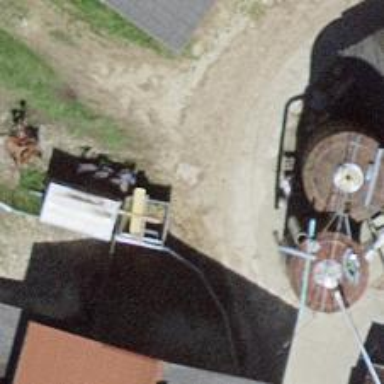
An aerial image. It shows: Silo.